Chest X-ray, AP view. Patient: 50 years old, sex M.
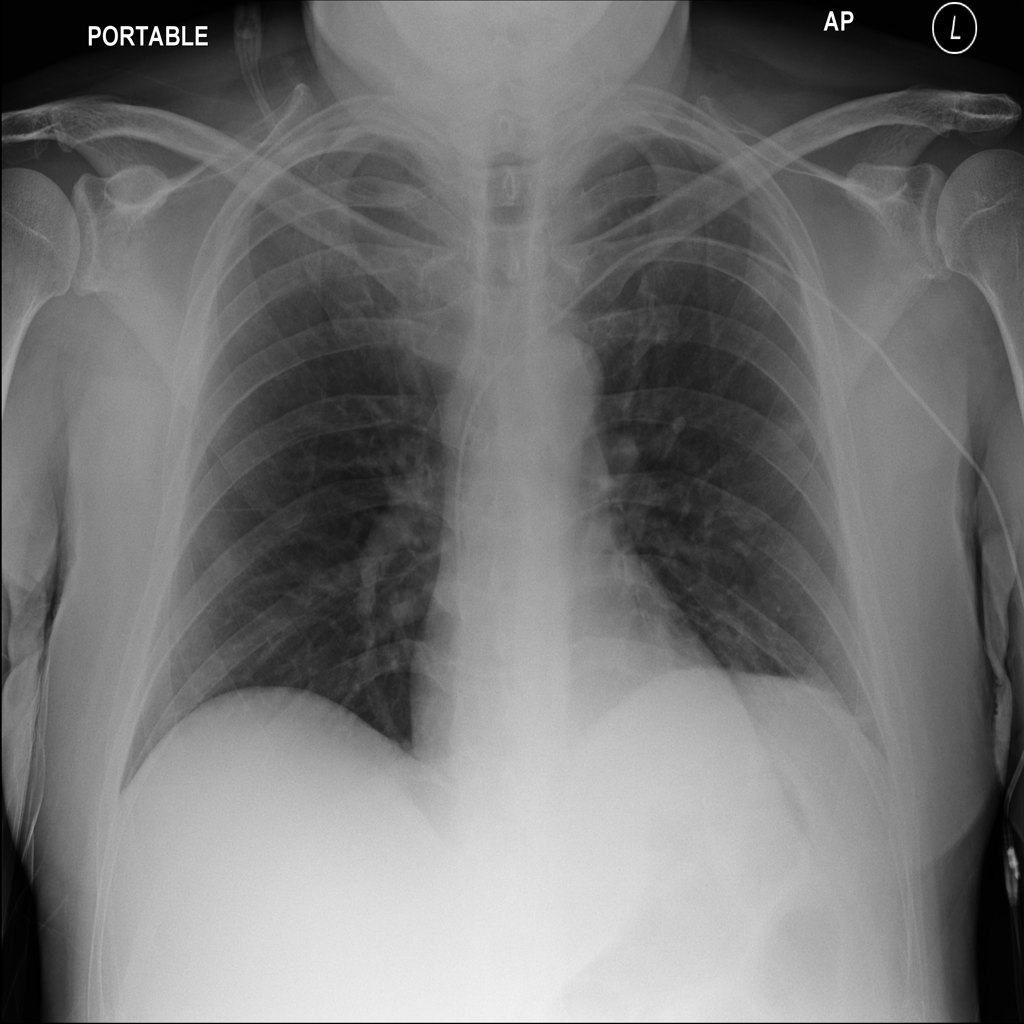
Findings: Nodule